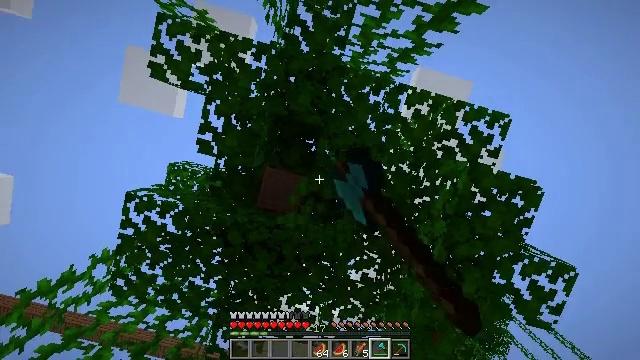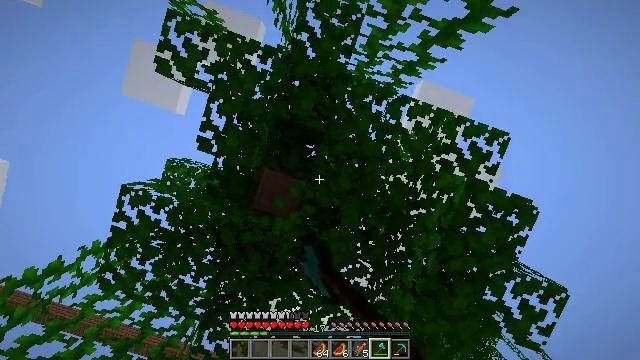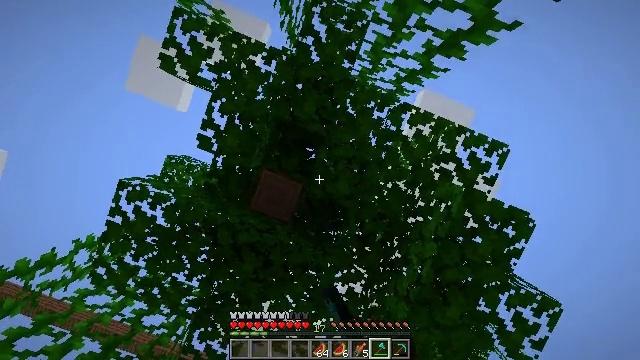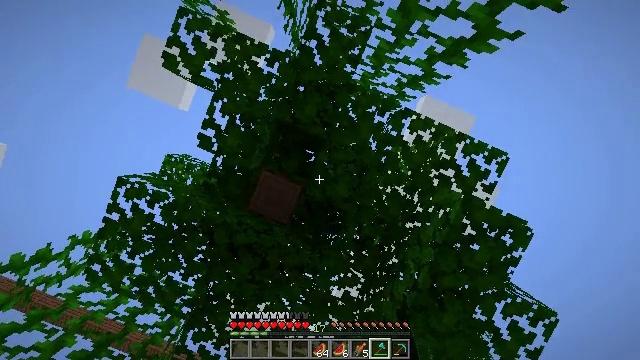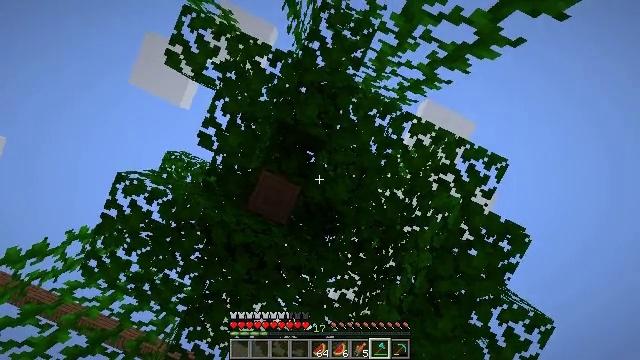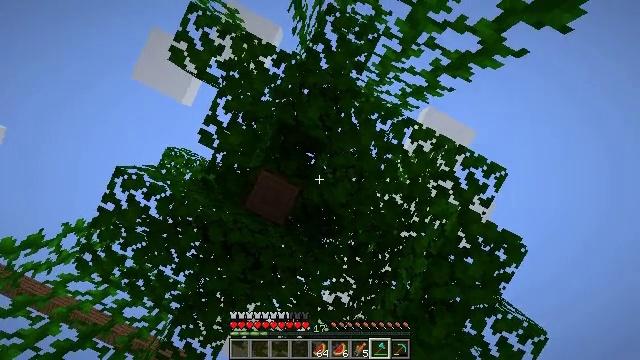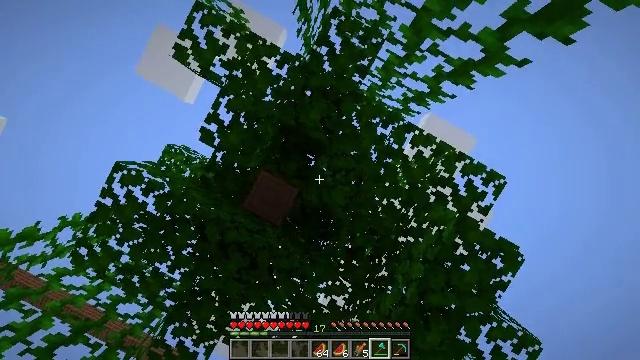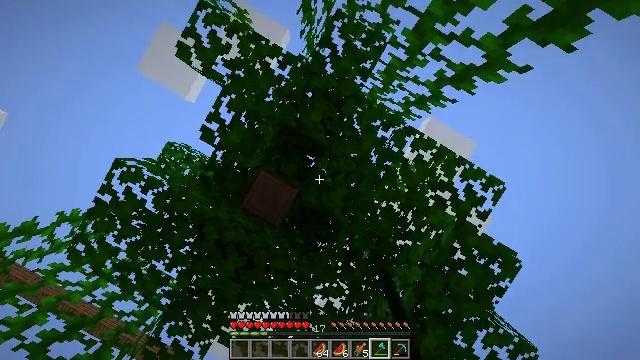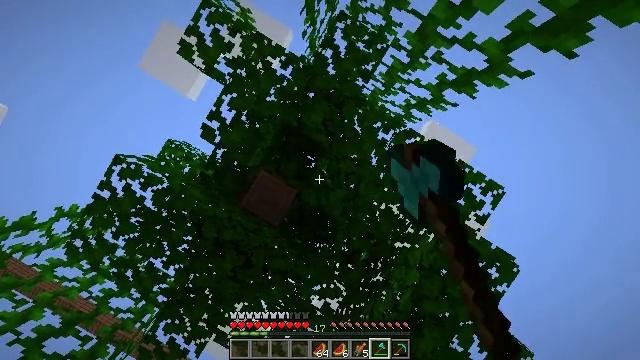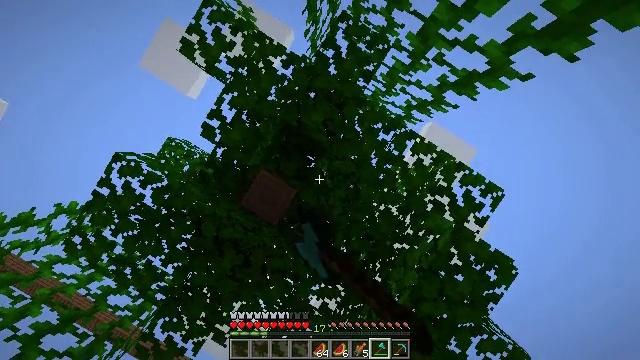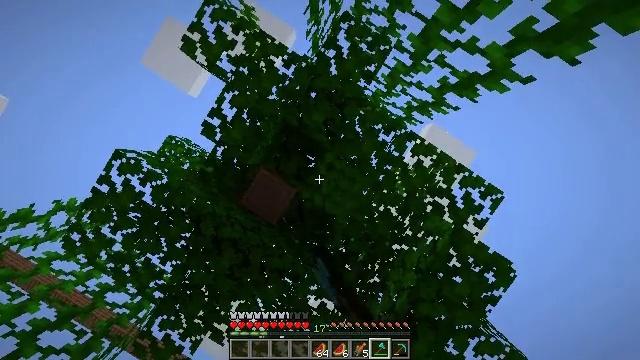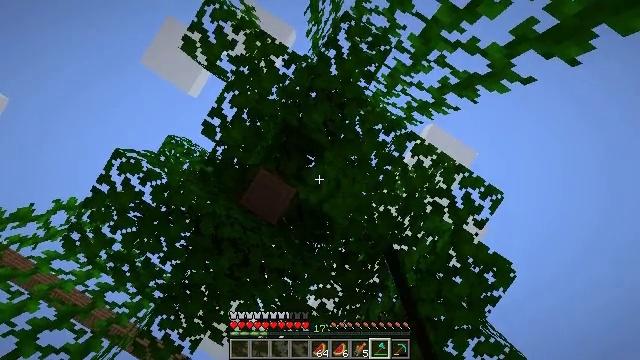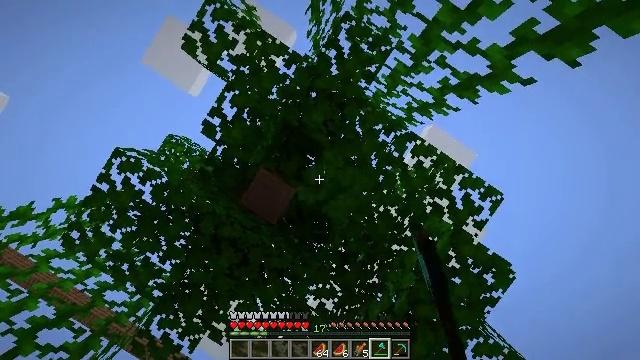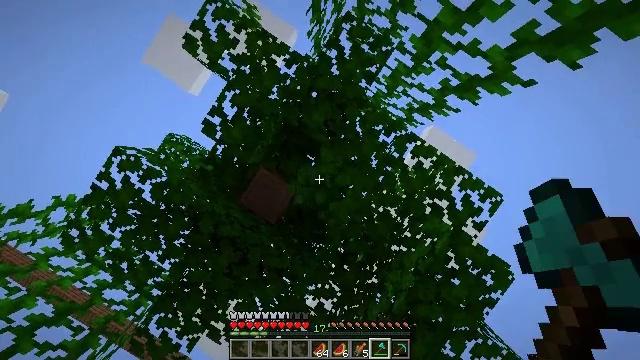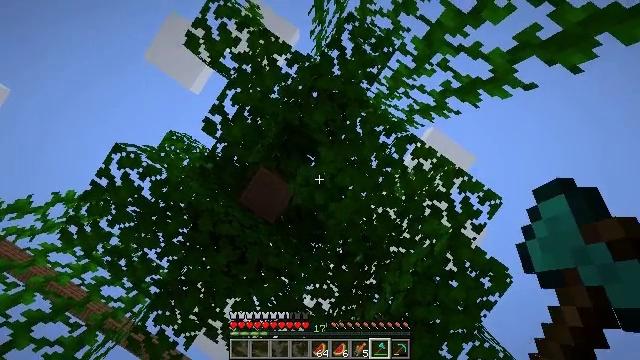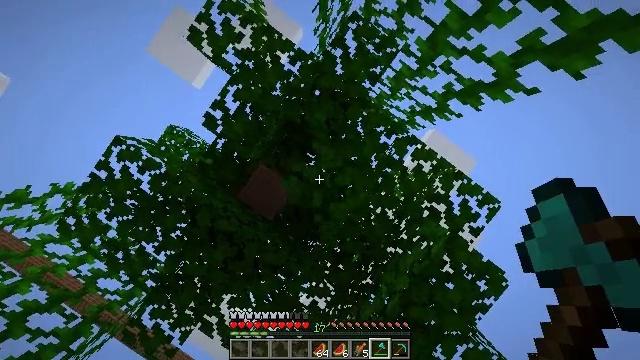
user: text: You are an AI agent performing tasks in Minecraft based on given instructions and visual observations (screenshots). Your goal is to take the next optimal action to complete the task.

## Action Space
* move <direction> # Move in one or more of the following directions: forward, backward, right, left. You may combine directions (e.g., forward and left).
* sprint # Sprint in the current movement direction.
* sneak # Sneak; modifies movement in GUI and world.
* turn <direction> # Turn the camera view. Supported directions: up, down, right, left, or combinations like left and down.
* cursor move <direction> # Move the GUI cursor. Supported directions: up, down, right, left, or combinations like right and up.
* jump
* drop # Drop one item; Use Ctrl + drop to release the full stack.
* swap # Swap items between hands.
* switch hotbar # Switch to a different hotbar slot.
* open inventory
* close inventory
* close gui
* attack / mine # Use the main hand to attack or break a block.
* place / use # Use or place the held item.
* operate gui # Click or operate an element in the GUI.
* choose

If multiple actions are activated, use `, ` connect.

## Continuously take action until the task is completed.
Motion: motion action
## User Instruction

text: Break the jungle leaves with your hand or shears.
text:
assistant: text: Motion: turn right and up, attack / mine
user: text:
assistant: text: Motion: turn right, attack / mine
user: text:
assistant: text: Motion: turn right, attack / mine
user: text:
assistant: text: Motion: turn right, attack / mine
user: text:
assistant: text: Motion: turn right, attack / mine
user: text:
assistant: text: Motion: turn right, attack / mine
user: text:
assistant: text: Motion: turn right, attack / mine
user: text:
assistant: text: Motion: turn right, attack / mine
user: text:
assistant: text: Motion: attack / mine
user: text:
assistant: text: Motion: attack / mine
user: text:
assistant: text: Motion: attack / mine
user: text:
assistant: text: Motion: attack / mine
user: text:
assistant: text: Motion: attack / mine
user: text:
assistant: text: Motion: attack / mine
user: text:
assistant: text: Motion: turn right, attack / mine
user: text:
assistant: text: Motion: turn right, attack / mine
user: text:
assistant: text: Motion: turn right and down, attack / mine
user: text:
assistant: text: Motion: turn right and down, attack / mine
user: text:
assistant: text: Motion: turn right and down, attack / mine
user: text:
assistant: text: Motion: turn right and down
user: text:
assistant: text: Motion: turn right and down
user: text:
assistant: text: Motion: turn right and down
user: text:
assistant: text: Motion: turn right and down
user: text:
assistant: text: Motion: turn right and down
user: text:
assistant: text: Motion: turn right and down
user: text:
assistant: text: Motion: turn right and down
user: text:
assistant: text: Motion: turn right and down
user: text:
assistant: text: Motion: move forward and move left, turn right and down
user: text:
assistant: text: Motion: move forward and move left, turn right and down
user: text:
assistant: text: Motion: move forward and move left, turn right